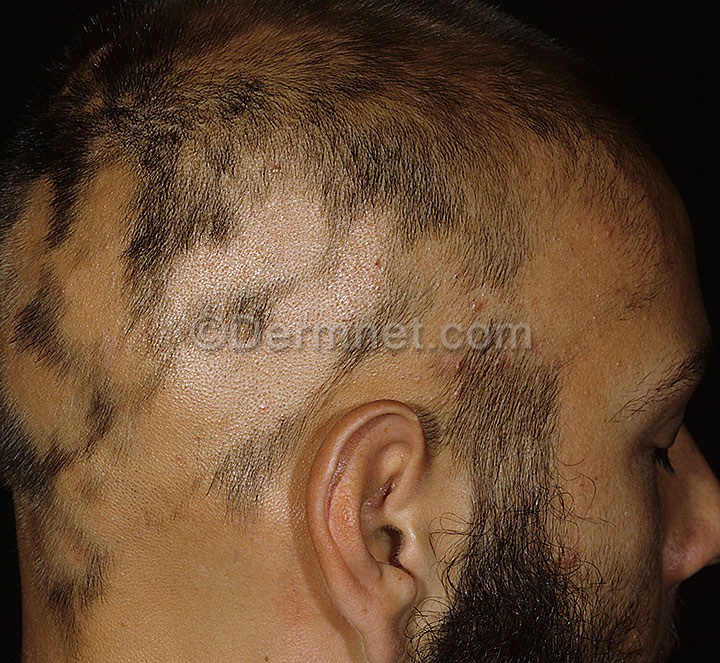
Disease: Nail Fungus and other Nail Disease